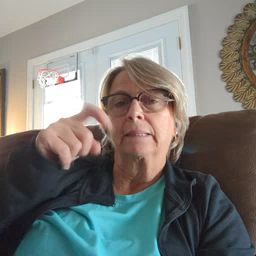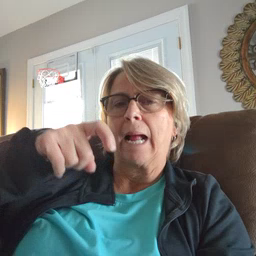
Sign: time